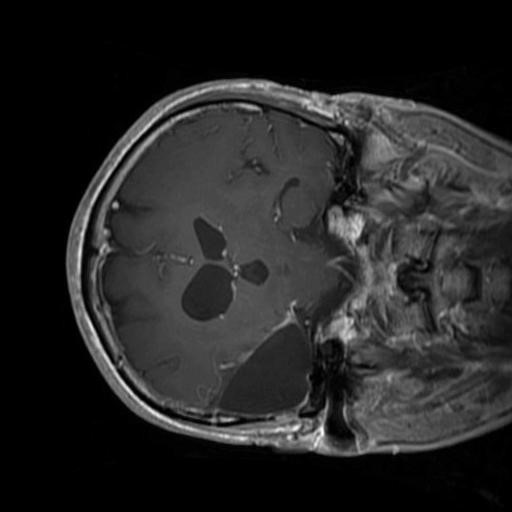
Label: brain_glioma